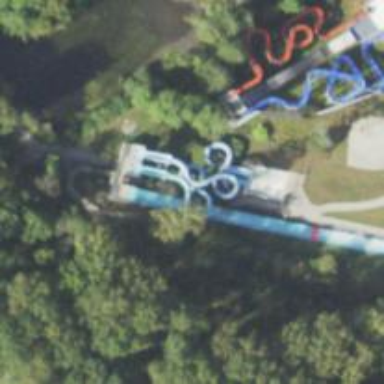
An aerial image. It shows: Canal featuring water slide attraction.